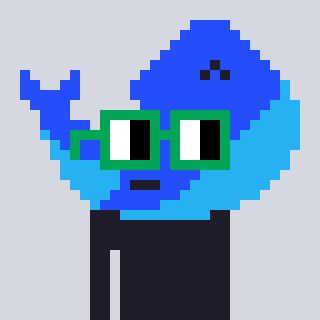
a pixel art character with square green glasses, a whale-shaped head and a teal-colored body on a cool background